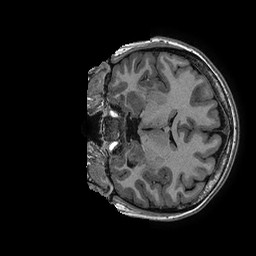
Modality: T1w
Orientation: coronal
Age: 22
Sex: female
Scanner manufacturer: ge
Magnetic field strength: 3 T
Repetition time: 0.006952 s
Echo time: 0.00292 s